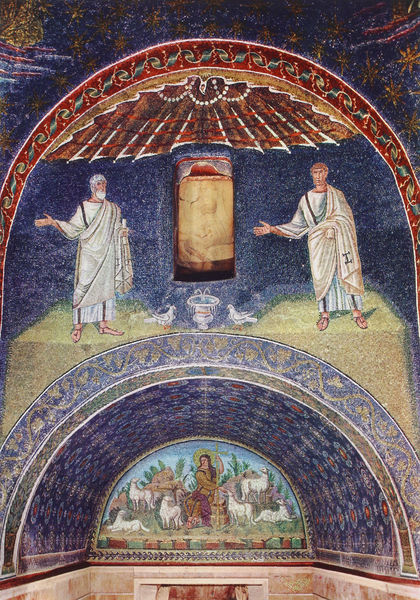
Titel: Mausoleum der Galla Placidia
Standort: Ravenna, Mausoleum der Galla Placidia (EU - I - Emilia-Romagna)
Schlagwörter: blau, gott, himmel, raum, falten, stein, taube, kirche, gewand, gold, decke, personen, kuppel, schaf, tauben, sterne, mosaik, heiligenschein, götter, heiliger, heilige, schafe, hirte, petrus